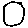
Label: circle